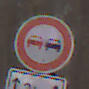
Verkehrszeichen: Ueberholverbot
Zusatzzeichen unten: LaengeEinerStrecke2
Umgebung: Outdoor, Nature
Tageszeit: MorningAfternoon
Wetter: Overcast
Licht: Natural
Jahreszeit: Autumn
Kontrast: LowContrast